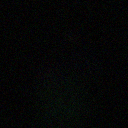
Screen state: off